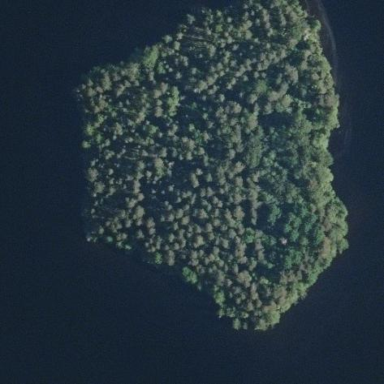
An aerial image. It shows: Islet.